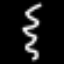
Label: squiggle